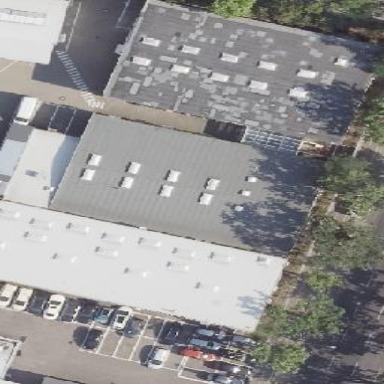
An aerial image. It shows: Commercial building.